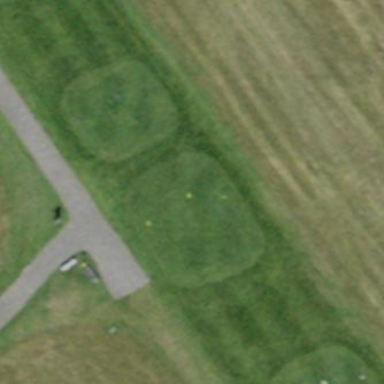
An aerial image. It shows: Golf tee.